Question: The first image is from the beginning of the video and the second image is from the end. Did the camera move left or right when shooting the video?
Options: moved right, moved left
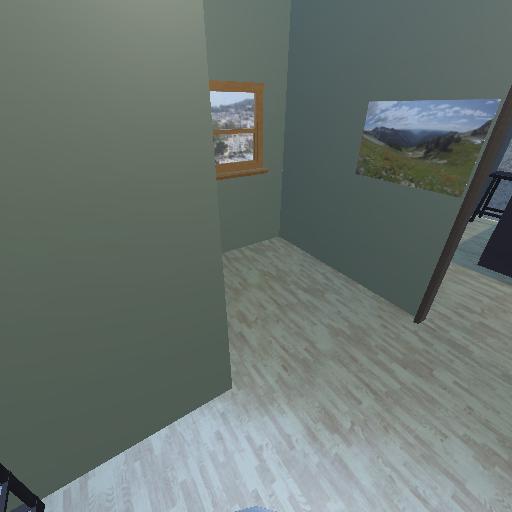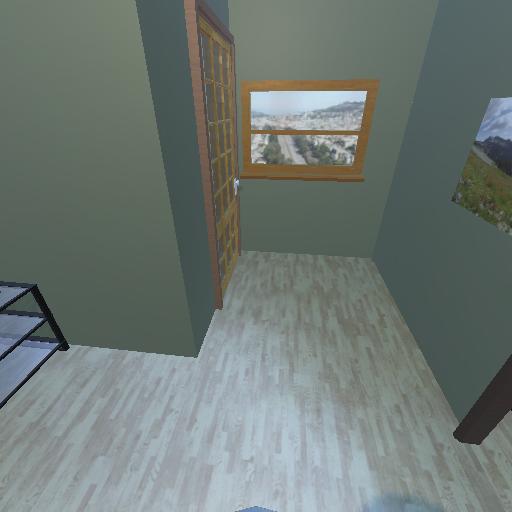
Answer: moved right